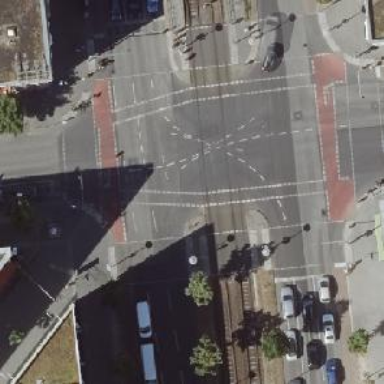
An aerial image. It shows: Tram crossing on the railway.